Question: I have four divs in a row and whichever one you click on, the other divs will be hidden. The problem is that at the moment, when the other divs are hidden, the remaining div is moved over
to the left automatically.
What I want is to add custom animation so that the remaining div moves slowly to far left of the continer - any ideas???
(all 4 divs)

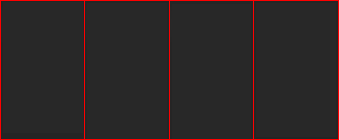
Answer: The '<div>' elements are all floated to the left I assume? So naturally, when the first three elements are removed, the right-most '<div>' will float as far left as it is able to.
What you need to do when you remove the other elements is to replace any to the left of the clicked element with an empty '<div>' that takes up the same space as the removed elements did, then animate its 'width' to '0'.
So if the 3rd '<div>' is clicked, replace the first two '<div>'s with one '<div>' that is the same 'width' (and 'height') as the other two combined, then animate the 'width' of that to '0'.